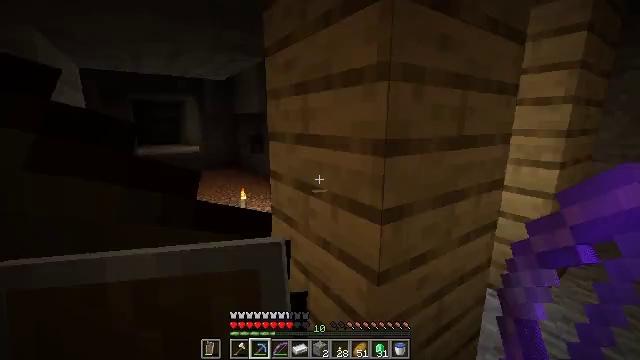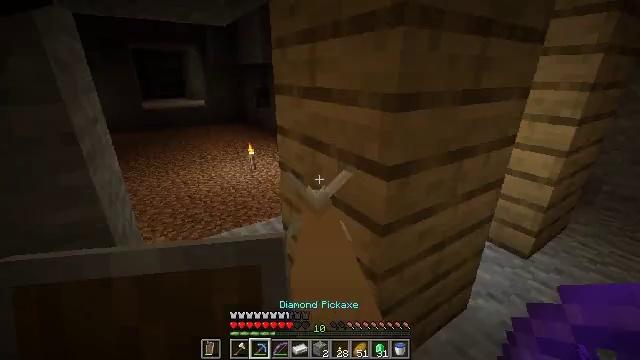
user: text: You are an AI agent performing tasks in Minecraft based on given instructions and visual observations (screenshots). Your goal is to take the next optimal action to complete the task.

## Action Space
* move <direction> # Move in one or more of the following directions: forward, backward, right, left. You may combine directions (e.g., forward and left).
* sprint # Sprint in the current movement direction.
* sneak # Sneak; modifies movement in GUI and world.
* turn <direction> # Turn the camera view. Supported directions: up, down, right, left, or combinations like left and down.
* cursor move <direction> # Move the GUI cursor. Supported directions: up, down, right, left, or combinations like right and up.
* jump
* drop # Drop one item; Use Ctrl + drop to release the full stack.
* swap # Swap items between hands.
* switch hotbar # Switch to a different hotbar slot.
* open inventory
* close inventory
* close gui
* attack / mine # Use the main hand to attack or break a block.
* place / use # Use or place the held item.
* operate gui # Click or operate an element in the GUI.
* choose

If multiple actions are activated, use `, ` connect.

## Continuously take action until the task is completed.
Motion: motion action
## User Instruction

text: Hunt a bat.
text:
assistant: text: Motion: turn left and down, switch to hotbar 2
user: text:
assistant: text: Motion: switch to hotbar 2